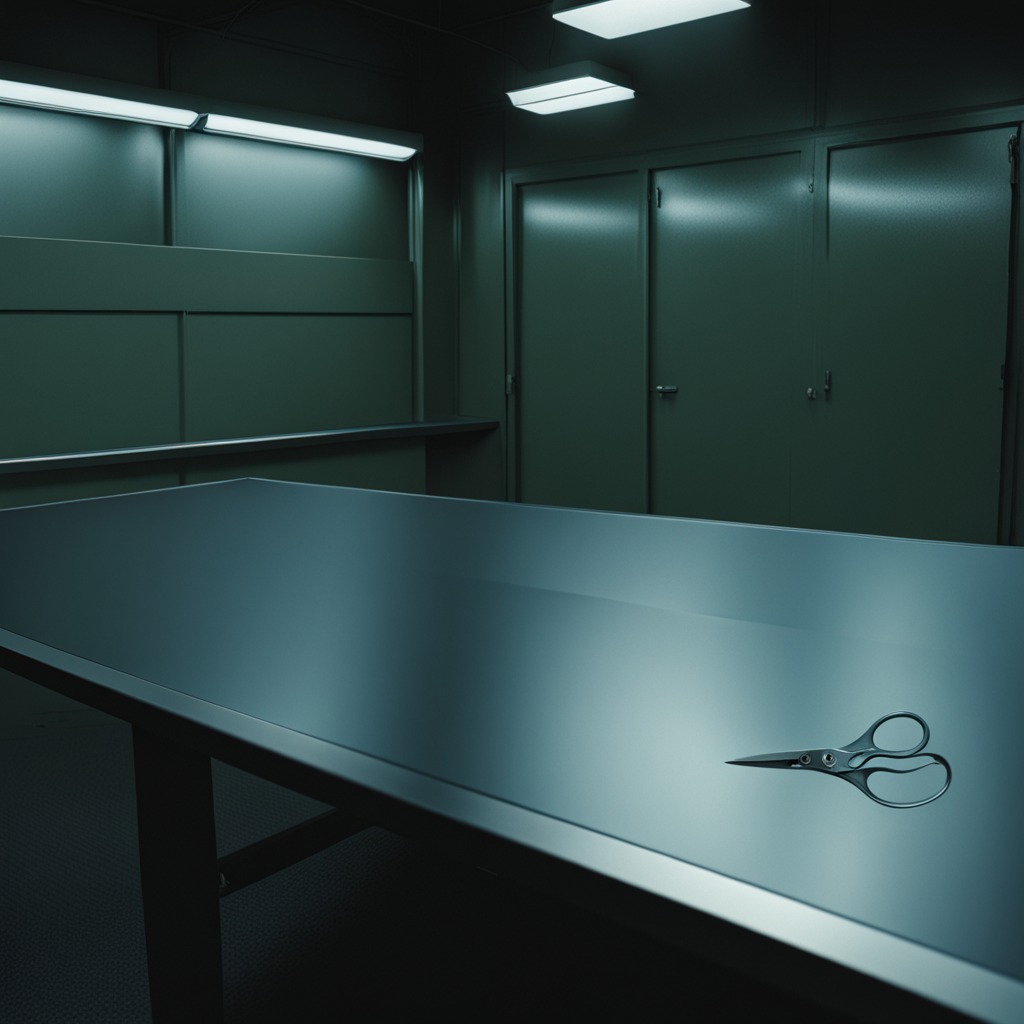
A scissor is lying on the table in a railway signal maintenance room.